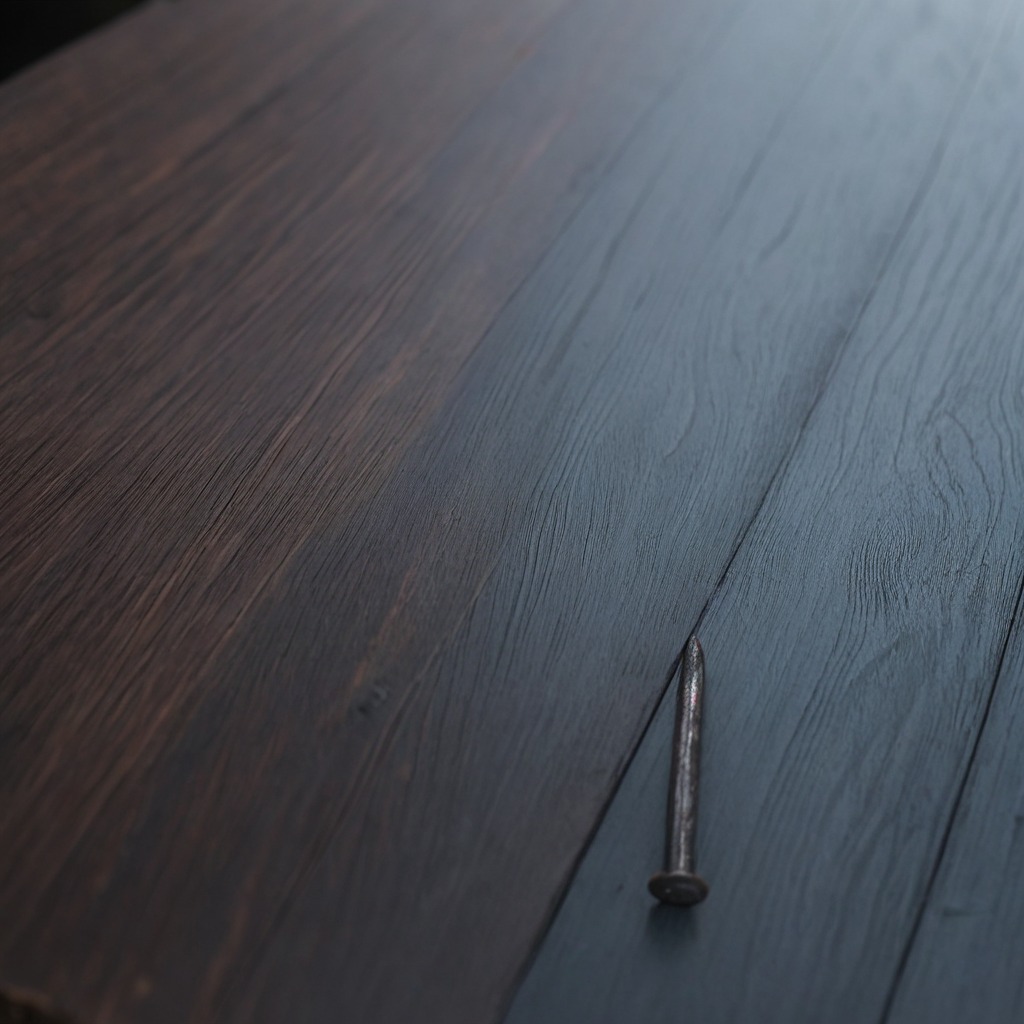
An iron nail is lying on the old table.